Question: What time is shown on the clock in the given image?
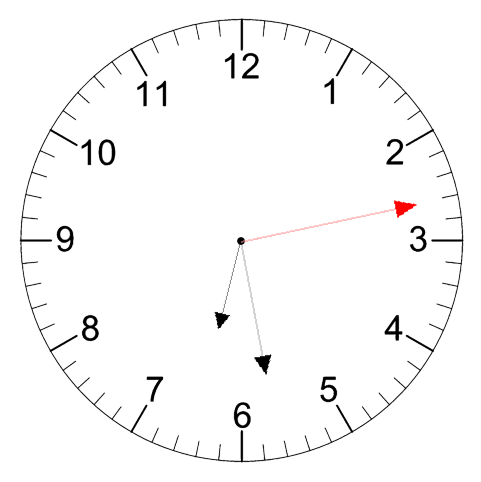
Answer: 06:28:13